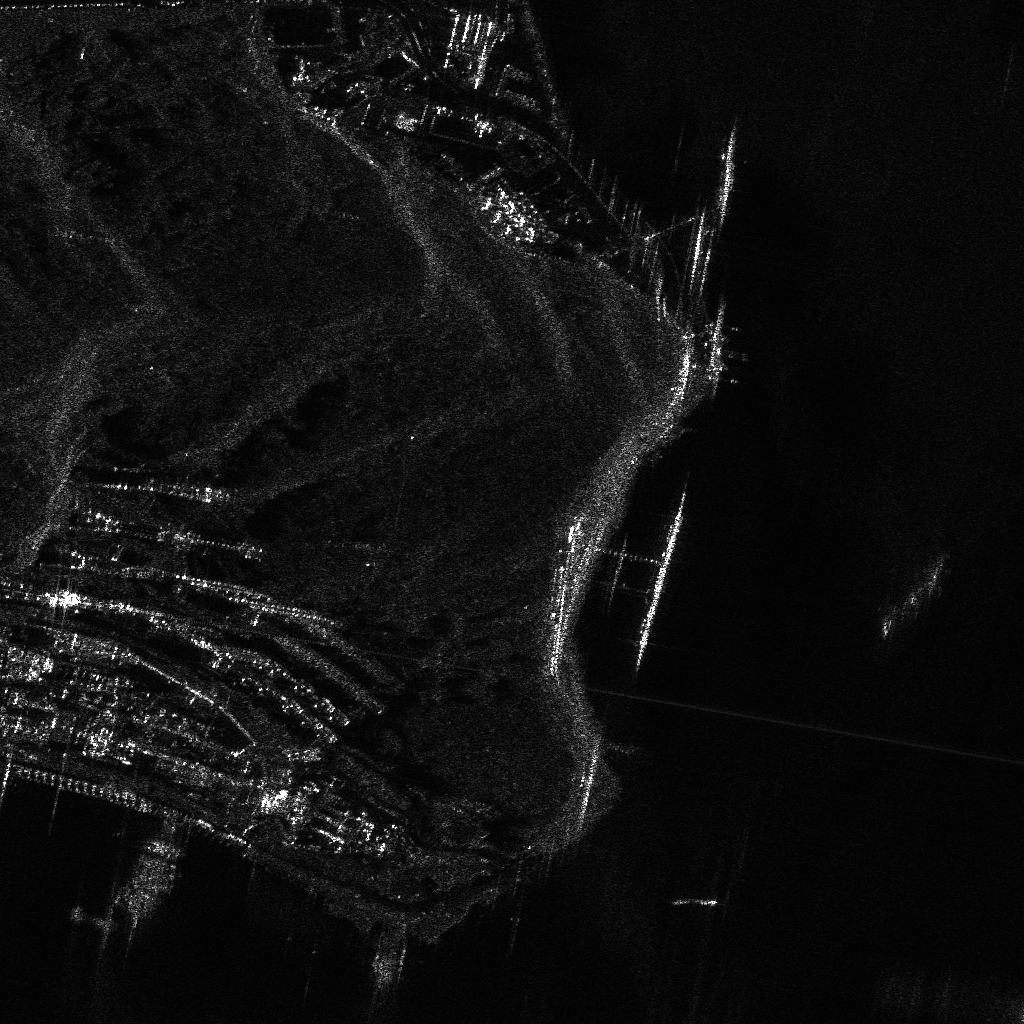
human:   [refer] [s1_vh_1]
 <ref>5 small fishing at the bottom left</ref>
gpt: <box>[[13, 83, 17, 84, 15], [12, 84, 16, 85, 15], [6, 89, 10, 90, 15], [11, 85, 15, 86, 15], [11, 87, 15, 88, 15]]</box>

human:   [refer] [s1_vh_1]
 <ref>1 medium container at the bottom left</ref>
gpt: <box>[[13, 82, 17, 83, 15]]</box>

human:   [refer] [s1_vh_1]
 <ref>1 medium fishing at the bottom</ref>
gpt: <box>[[66, 85, 68, 90, 85]]</box>